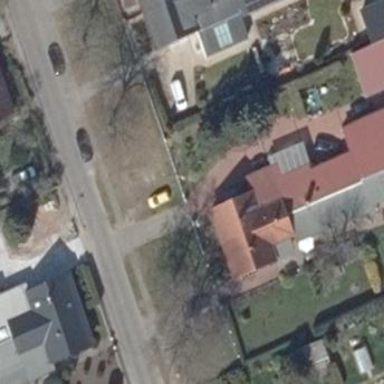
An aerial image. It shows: Flat-roofed bungalow.